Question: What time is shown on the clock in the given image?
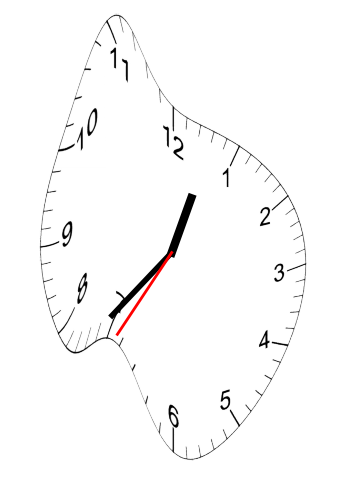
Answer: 12:36:35